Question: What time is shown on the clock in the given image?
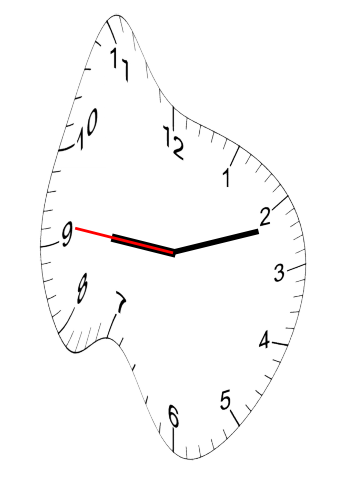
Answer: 09:11:46